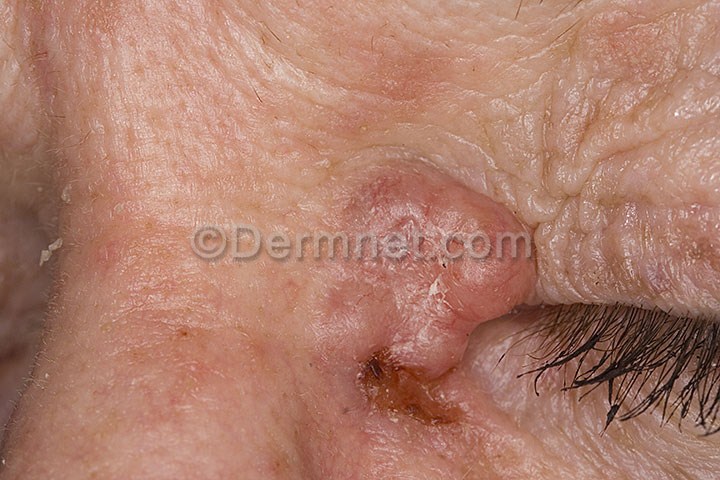
Disease: Actinic Keratosis Basal Cell Carcinoma and other Malignant Lesions